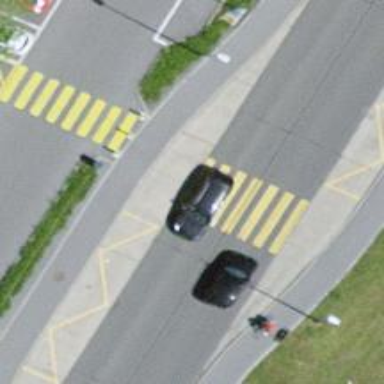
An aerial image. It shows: Uncontrolled crossing on the road.